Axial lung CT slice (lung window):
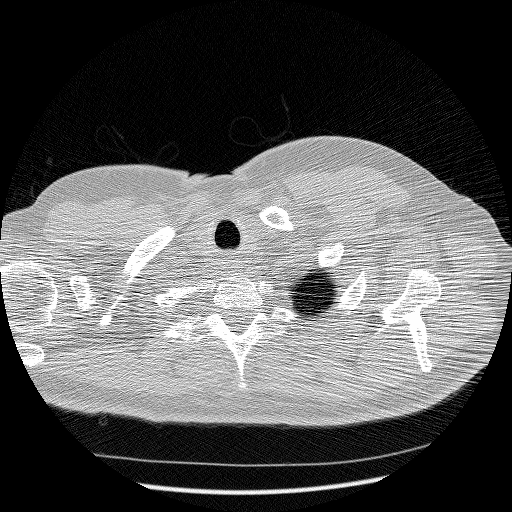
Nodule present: no